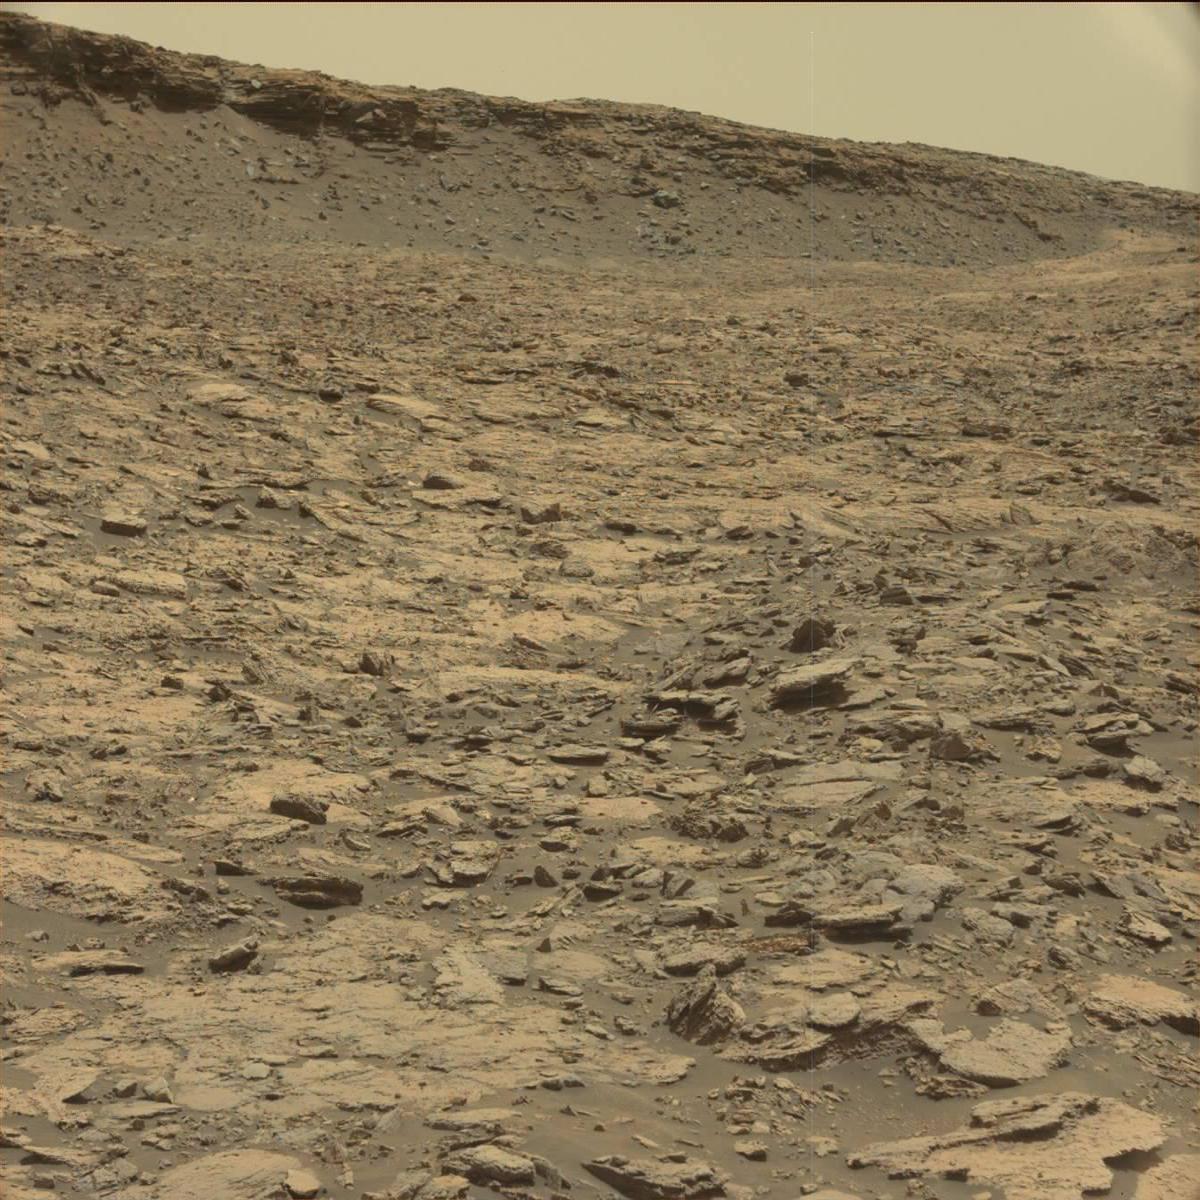
Terrain classes present: Bedrock, Sand / Soil, Sky